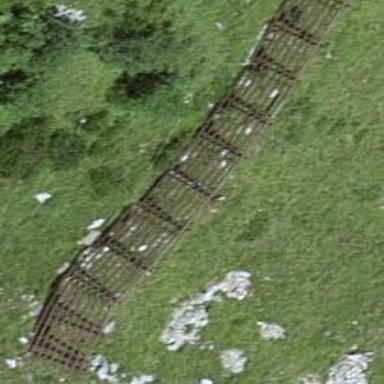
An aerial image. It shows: Avalanche protection barrier made by humans.